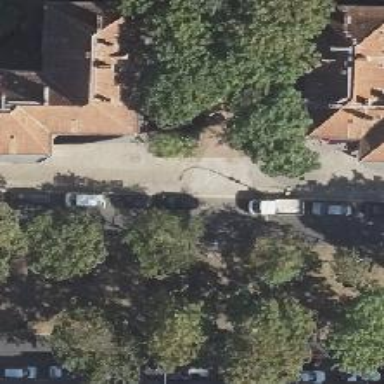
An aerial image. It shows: Residential road with asphalt surface and right lane for parking.